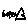
Label: hexagon